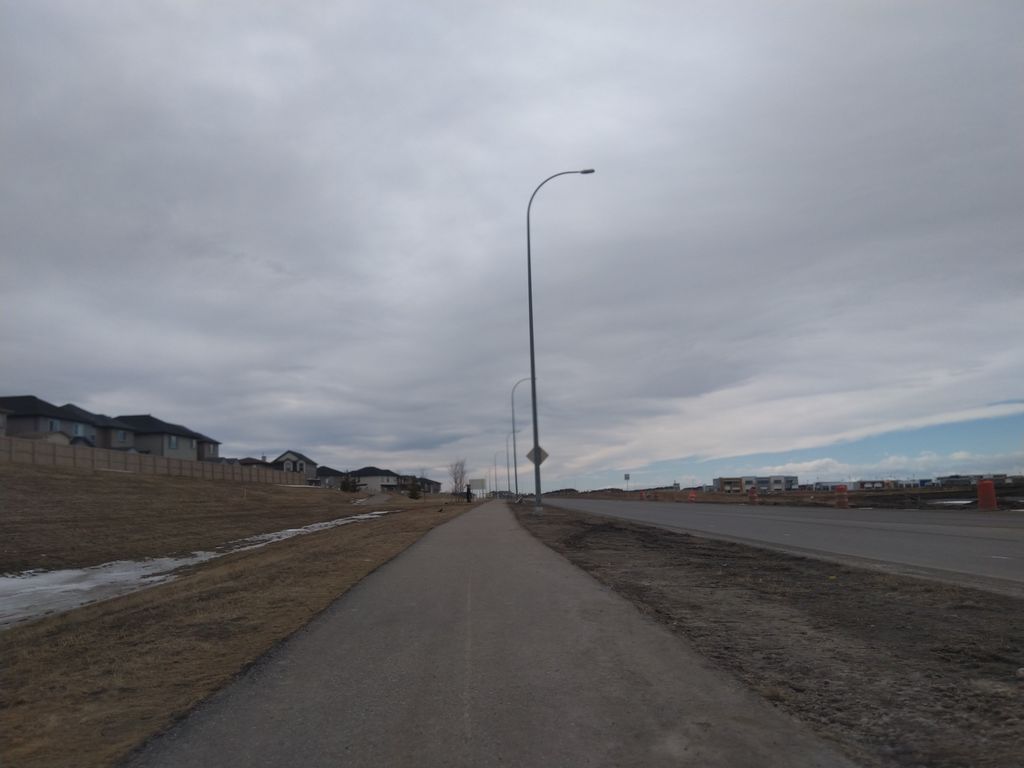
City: calgary